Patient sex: M
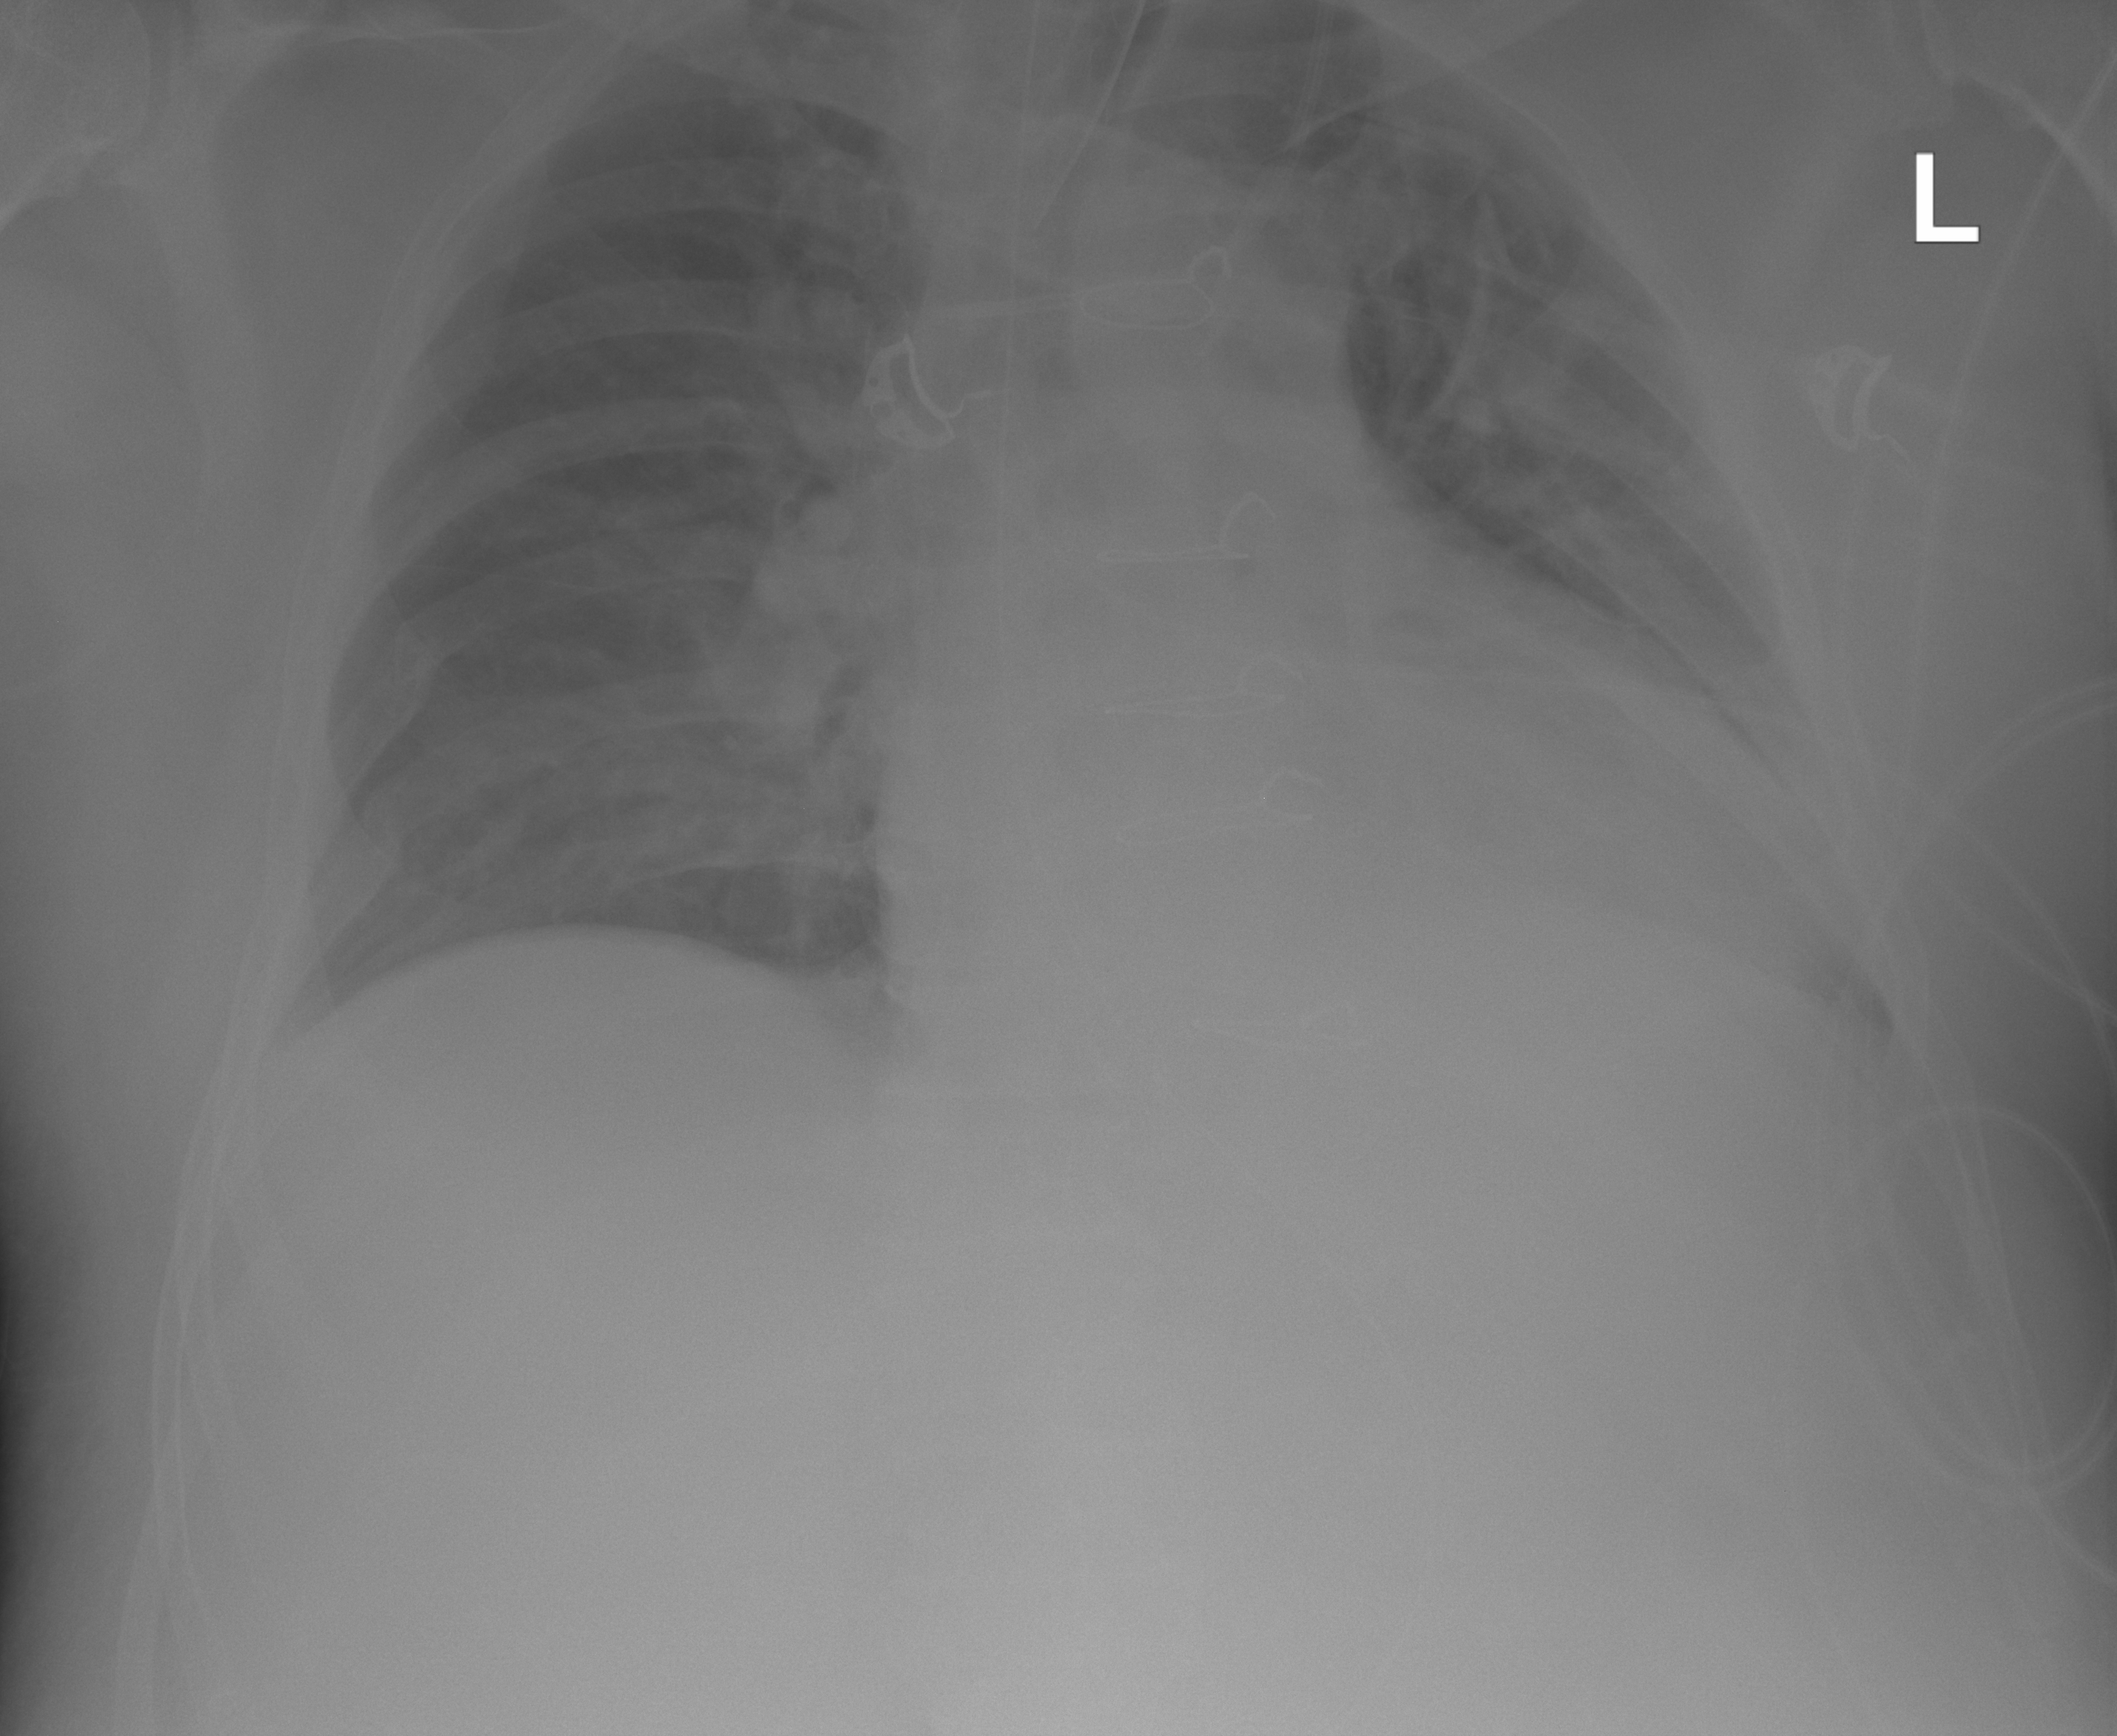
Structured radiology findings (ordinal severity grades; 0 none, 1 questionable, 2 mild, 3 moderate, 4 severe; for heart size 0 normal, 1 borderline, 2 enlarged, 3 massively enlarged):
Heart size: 1
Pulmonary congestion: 2
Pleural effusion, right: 0
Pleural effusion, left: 0
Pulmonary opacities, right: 2
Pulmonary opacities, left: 0
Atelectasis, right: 0
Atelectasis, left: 2